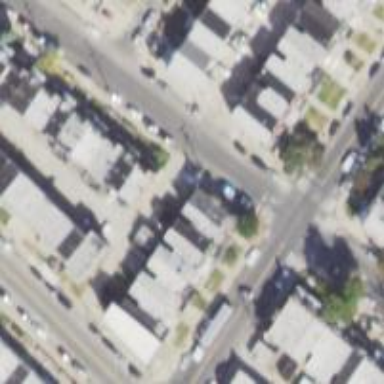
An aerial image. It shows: Alleyway designated as service road.